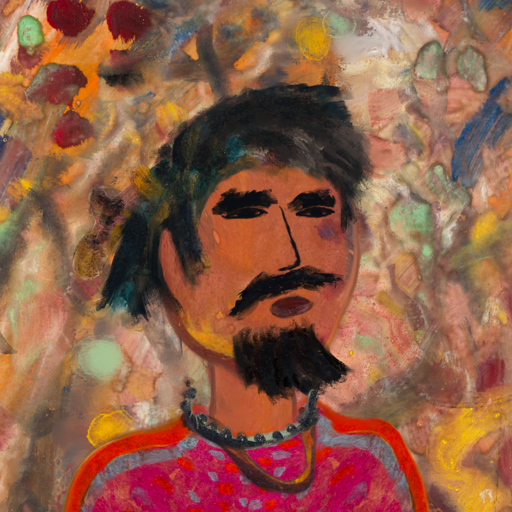
Background: Mother_And_Son_Mother, Head And Neck Side: Mother_And_Son_Son, Face Side: Mosgoul, Bust: Sisters, Hair Side: Pipe, Head Accessory: Blank, Second Necklace: Comrade, Necklace: Childish, Baby: Blank